Question: I am trying to open a report by setting a filter. But it always opens a prompt to enter the filter value, whitch is already defined?

No Parameters in the query are defined.
'''
DoCmd.OpenReport "rptSalaryRange", acViewPreview, , "[FamilyCode] = ENS"
'''
<URL>
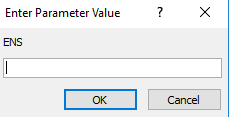
Answer: Where does 'ENS' come from, what Access is asking about?
If it's a control on a form where your code is being executed from then try this.
In case 'FamilyCode' is a numeric field:
'DoCmd.OpenReport "rptSalaryRange", acViewPreview, , "[FamilyCode] = " & ENS.Value'
In case 'FamilyCode' is a text field:
'DoCmd.OpenReport "rptSalaryRange", acViewPreview, , "[FamilyCode] = '" & ENS.Value & "'"'